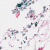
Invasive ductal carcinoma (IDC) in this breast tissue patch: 0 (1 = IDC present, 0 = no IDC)